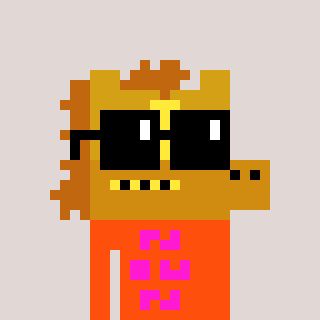
a pixel art character with square black sunglasses, a yellow horse-shaped head and a orange-colored body on a warm background